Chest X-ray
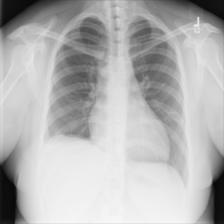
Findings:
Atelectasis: positive
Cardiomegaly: negative
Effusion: negative
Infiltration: negative
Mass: negative
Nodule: negative
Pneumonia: negative
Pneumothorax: negative
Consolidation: negative
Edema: negative
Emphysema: negative
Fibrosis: negative
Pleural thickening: negative
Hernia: negative